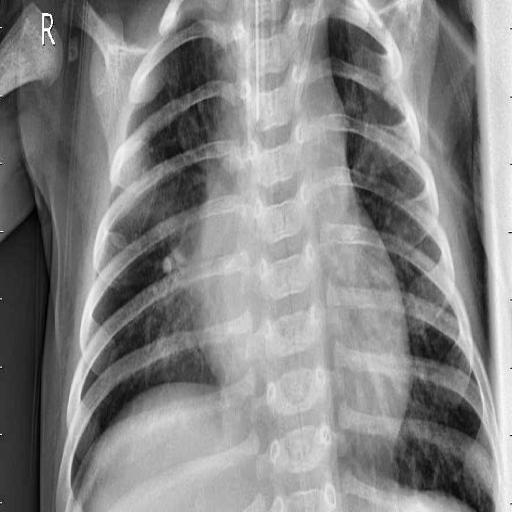
Finding: PNEUMONIA